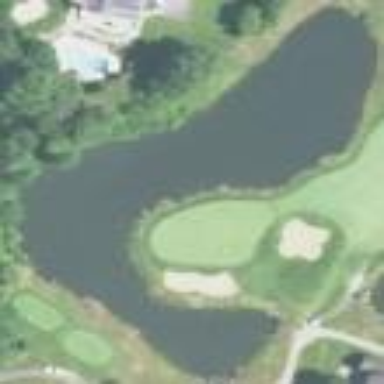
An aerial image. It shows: Picturesque scene of golf course with lateral water hazard.